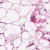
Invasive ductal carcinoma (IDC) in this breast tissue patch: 0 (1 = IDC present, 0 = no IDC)